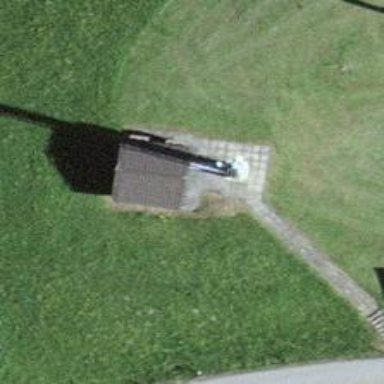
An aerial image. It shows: Antenna.